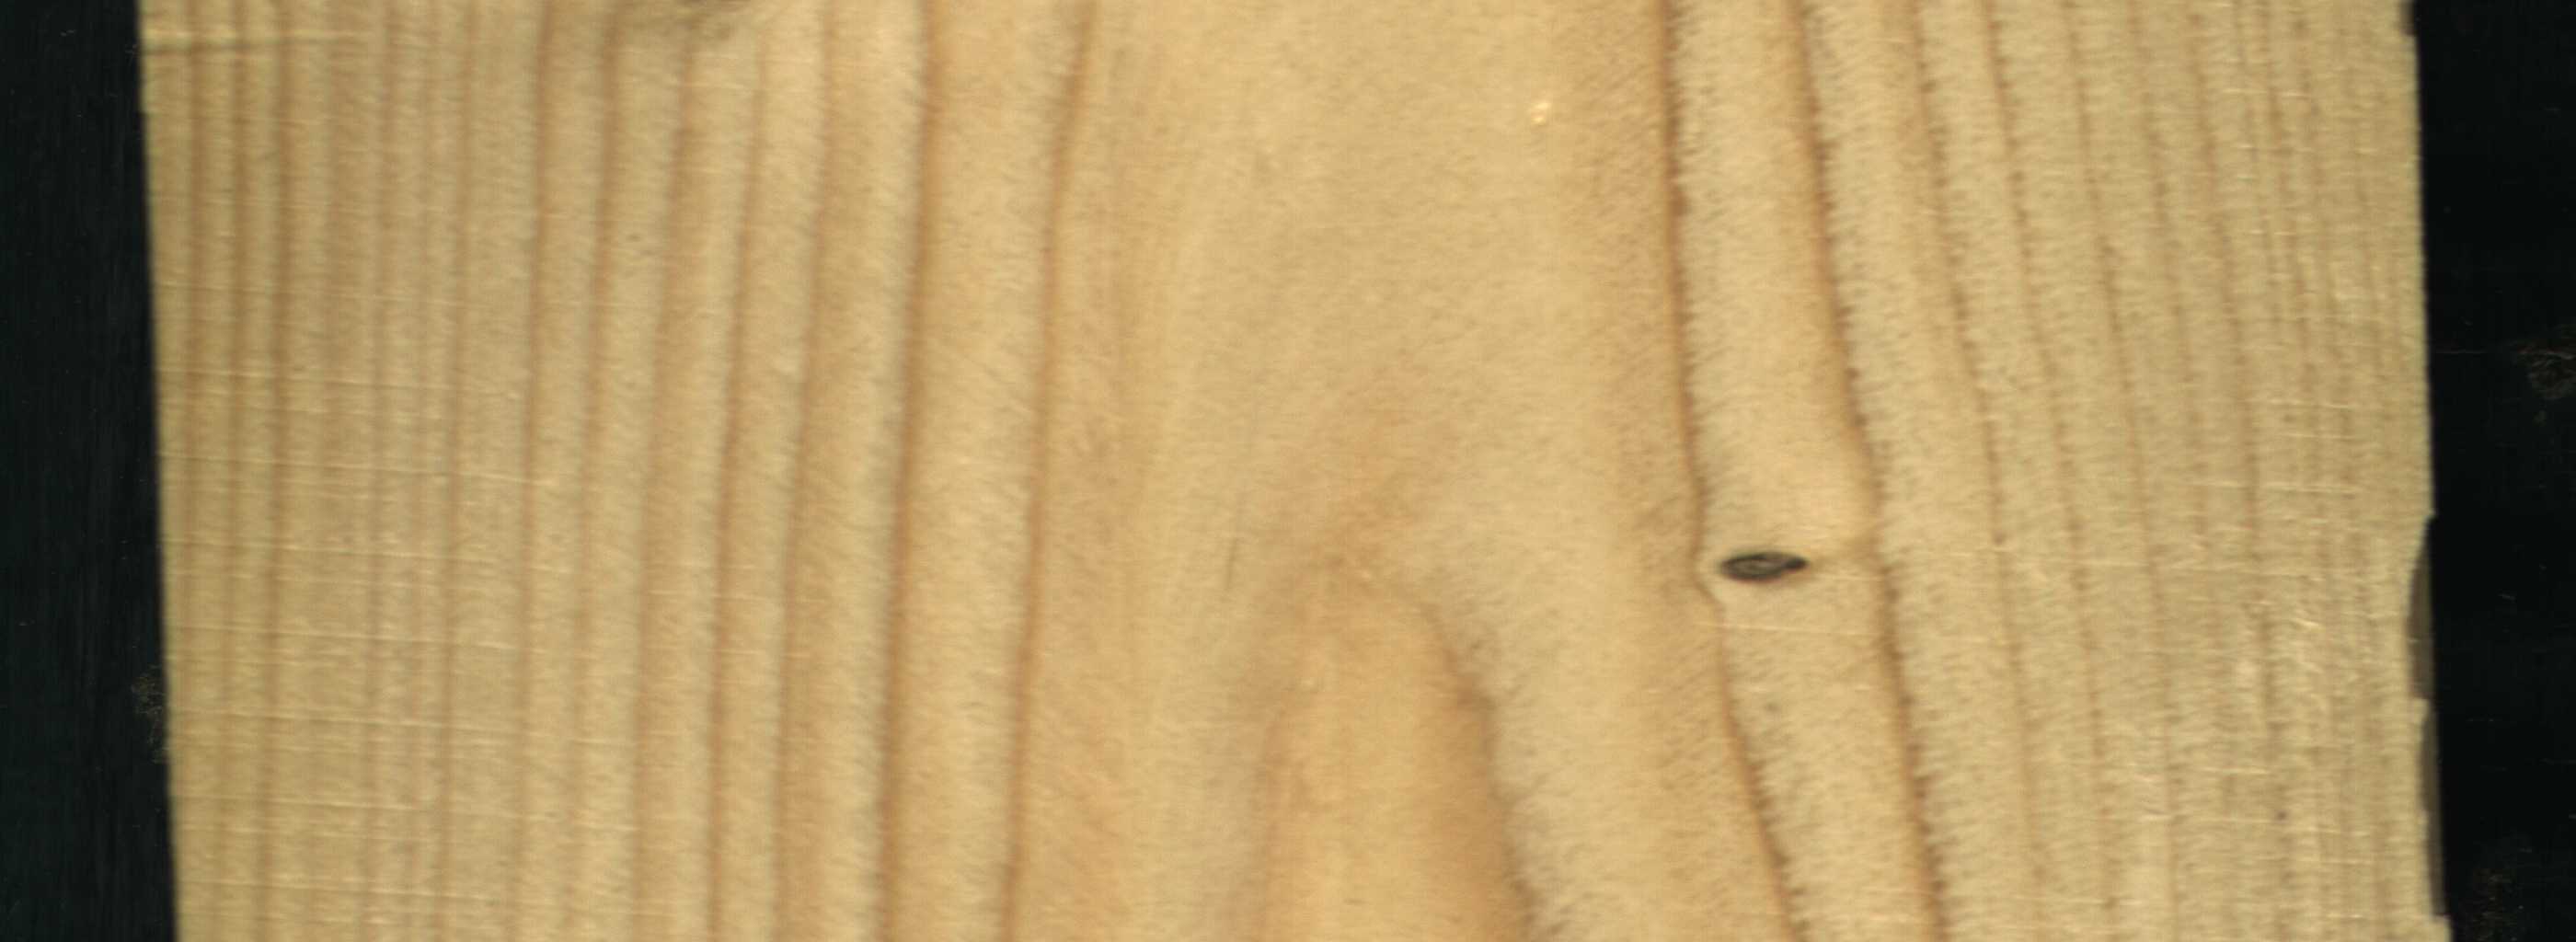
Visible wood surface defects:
Live_Knot